Question: I created a decision tree in rattle for the in-built wine dataset.
The output is shown below
Summary of the Decision Tree model for Classification (built using 'rpart'):
'''
library(rpart)
library(rattle)
n= 124
node), split, n, loss, yval, (yprob)
* denotes terminal node
1) root 124 73 2 (0.30645161 0.41129032 0.28225806)
2) Proline>=953.5 33 0 1 (1.<PHONE> 0.<PHONE> 0.<PHONE>) *
3) Proline< 953.5 91 40 2 (0.<PHONE> 0.56043956 0.38461538)
6) Intensity< 3.825 44 0 2 (0.<PHONE> 1.<PHONE> 0.<PHONE>) *
7) Intensity>=3.825 47 12 3 (0.<PHONE> 0.<PHONE> 0.74468085)
14) Flavanoids>=1.385 13 6 2 (0.38461538 0.53846154 0.<PHONE>) *
15) Flavanoids< 1.385 34 0 3 (0.<PHONE> 0.<PHONE> 1.<PHONE>) *
Classification tree:
rpart(formula = Class ~ ., data = crs$dataset[crs$train, c(crs$input,
crs$target)], method = "class", parms = list(split = "information"),
control = rpart.control(usesurrogate = 0, maxsurrogate = 0))
Variables actually used in tree construction:
[1] Flavanoids Intensity Proline
Root node error: 73/124 = 0.58871
n= 124
CP nsplit rel error xerror xstd
1 0.452055 0 1.000000 1.00000 0.075061
2 0.383562 1 0.547945 0.52055 0.070325
3 0.082192 2 0.164384 0.26027 0.054946
4 0.010000 3 0.082192 0.21918 0.051137
Time taken: 0.02 secs
'''
The rules are listed below
'''
Tree as rules:
Rule number: 2 [Class=1 cover=33 (27%) prob=1.00]
Proline>=953.5
Rule number: 14 [Class=2 cover=13 (10%) prob=0.38]
Proline< 953.5
Intensity>=3.825
Flavanoids>=1.385
Rule number: 15 [Class=3 cover=34 (27%) prob=0.00]
Proline< 953.5
Intensity>=3.825
Flavanoids< 1.385
Rule number: 6 [Class=2 cover=44 (35%) prob=0.00]
Proline< 953.5
Intensity< 3.825
[1] 2 6 1 5 3 7 4
'''
The output plot which I got is shown below

When I try to plot the tree, it is showing only the outline of the nodes. Nothing else is listed. I tried with different datasets. All are showing the same result. All plots other than decision tree are working perfectly fine.
How to resolve this? Is this related to any package problem?
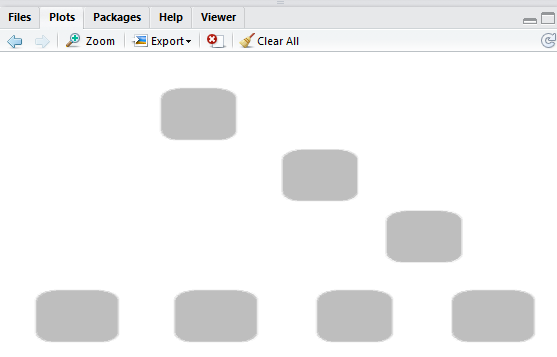
Answer: Resolved It..
Removed the following packages and reinstalled
'''
remove.packages('rpart.plot')
remove.packages('rpart')
remove.packages('rattle')
remove.packages('RColorBrewer')
'''
Install them again from console (then it will install all the dependencies)
'''
install.packages('rattle')
install.packages('rpart')
install.packages('rpart.plot')
install.packages('RColorBrewer')
'''
Now reload the packages and it resolved the problem
'''
library(rattle)
library(rpart.plot)
library(RColorBrewer)
'''